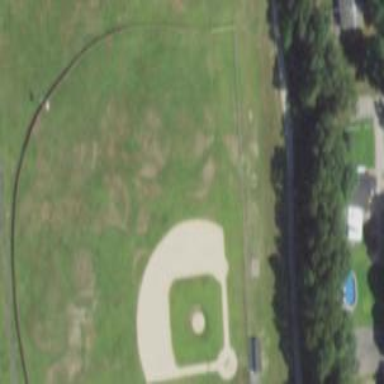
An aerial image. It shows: Baseball pitch for leisure land activities.